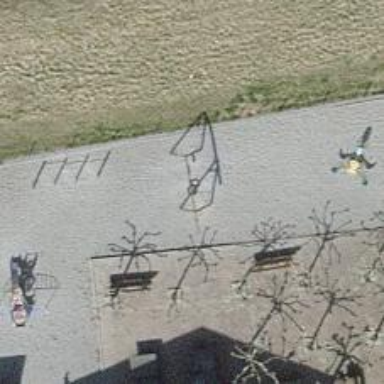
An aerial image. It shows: Playground area for leisure land.